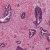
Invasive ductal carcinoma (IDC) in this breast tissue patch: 1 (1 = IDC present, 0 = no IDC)